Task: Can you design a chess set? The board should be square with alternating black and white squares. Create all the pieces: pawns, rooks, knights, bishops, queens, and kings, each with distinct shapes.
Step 937:
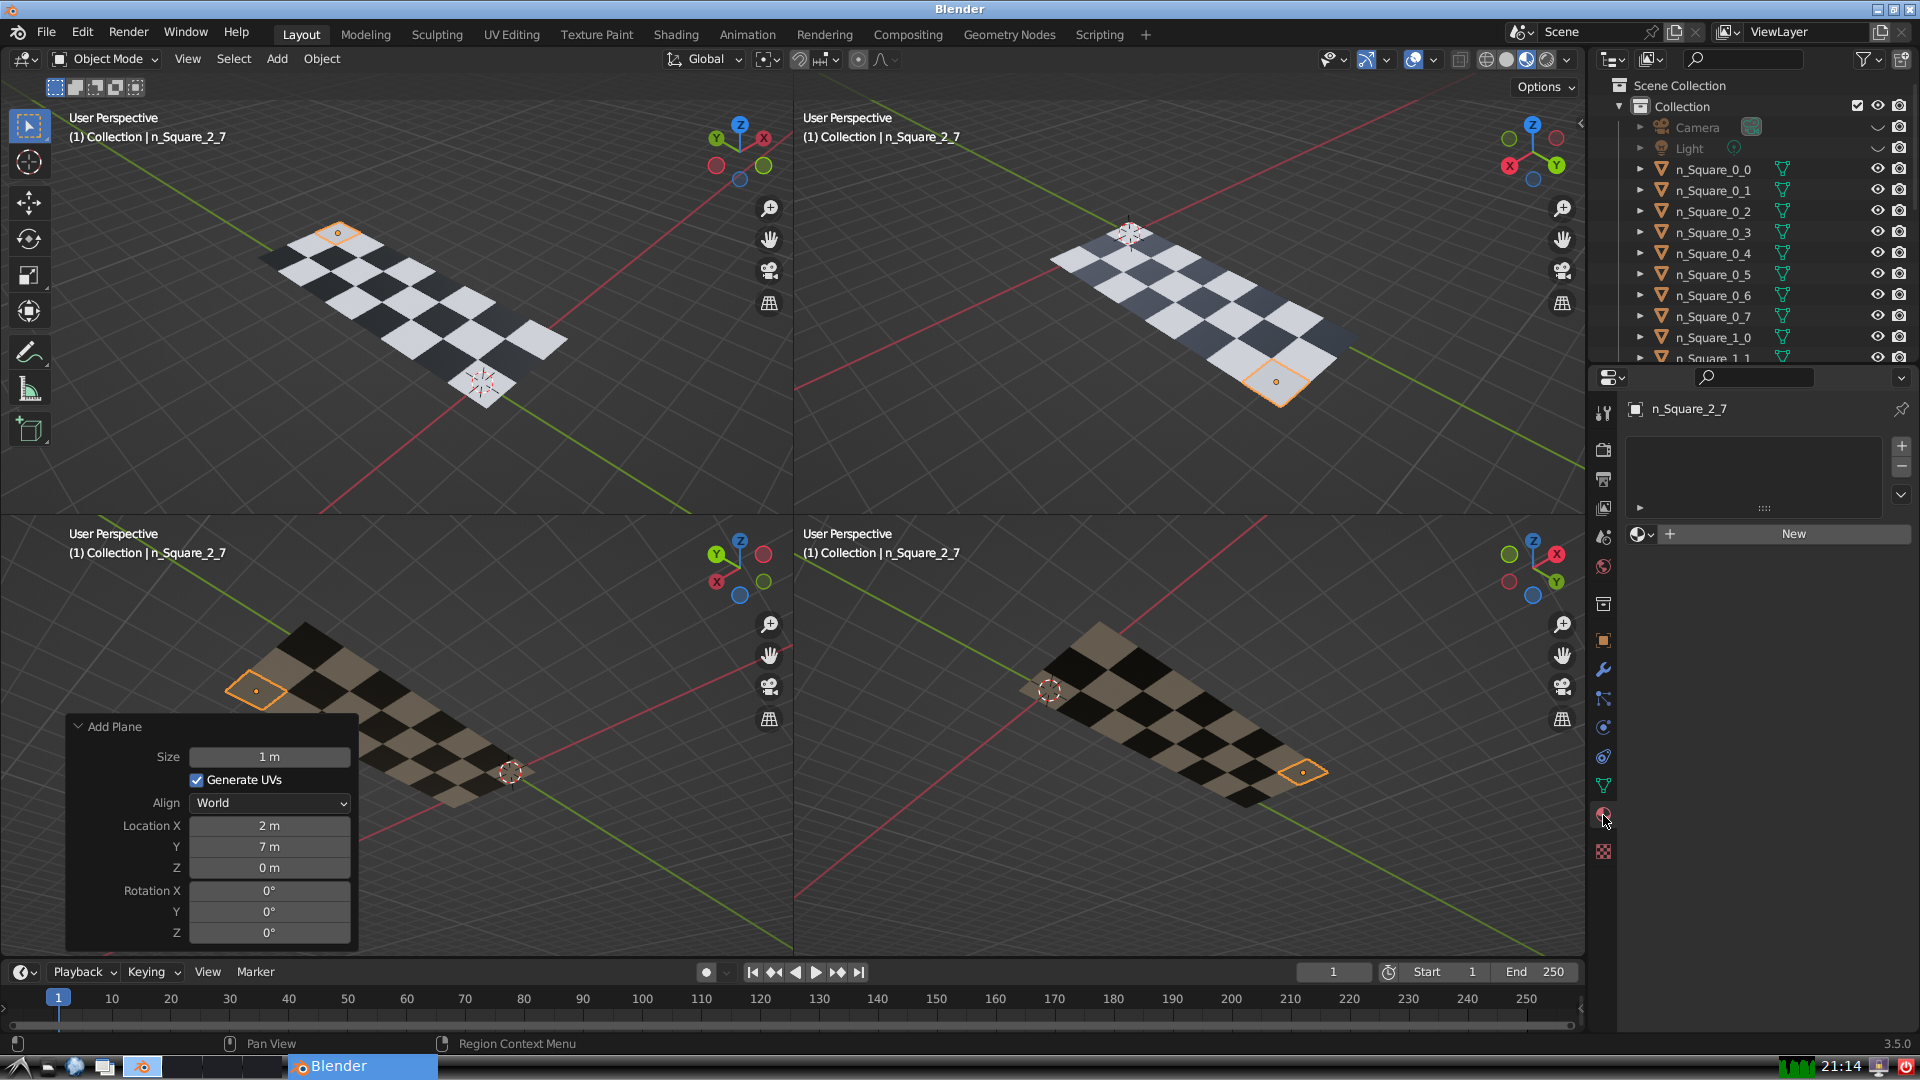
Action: {"mouse_move": [1636, 534]}